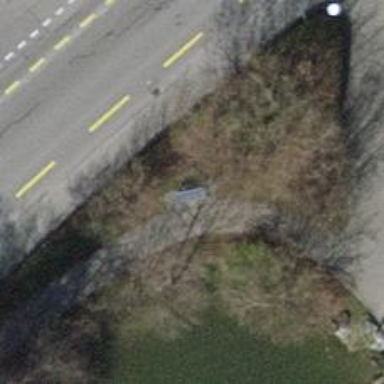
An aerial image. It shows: Bench.